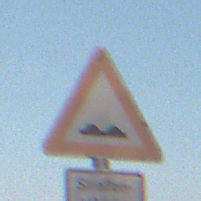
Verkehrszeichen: UnebeneFahrbahn
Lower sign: HinweiseAufGefahrenDurchVerbaleAngabe3
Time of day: SunriseSunset
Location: Outdoor (Nature)
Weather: Clear
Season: NotSpecified
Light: Natural